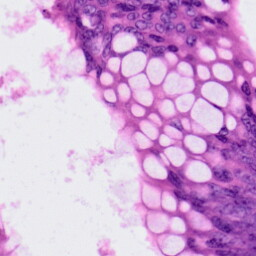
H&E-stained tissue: Colon